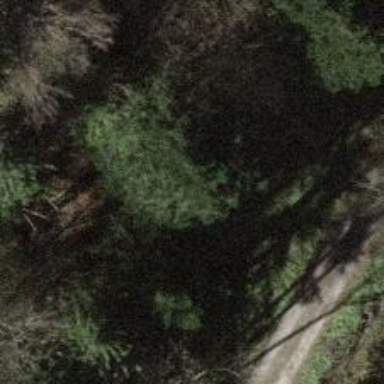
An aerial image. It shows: Path leading to bridge.